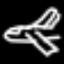
Label: airplane